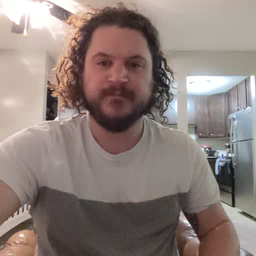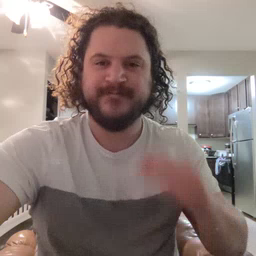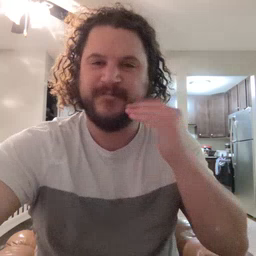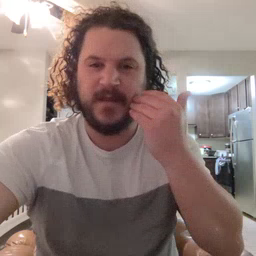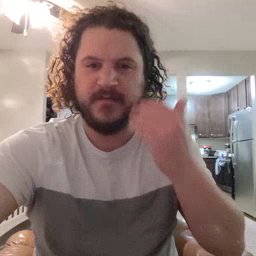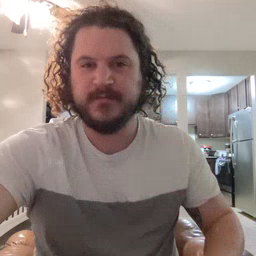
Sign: smile